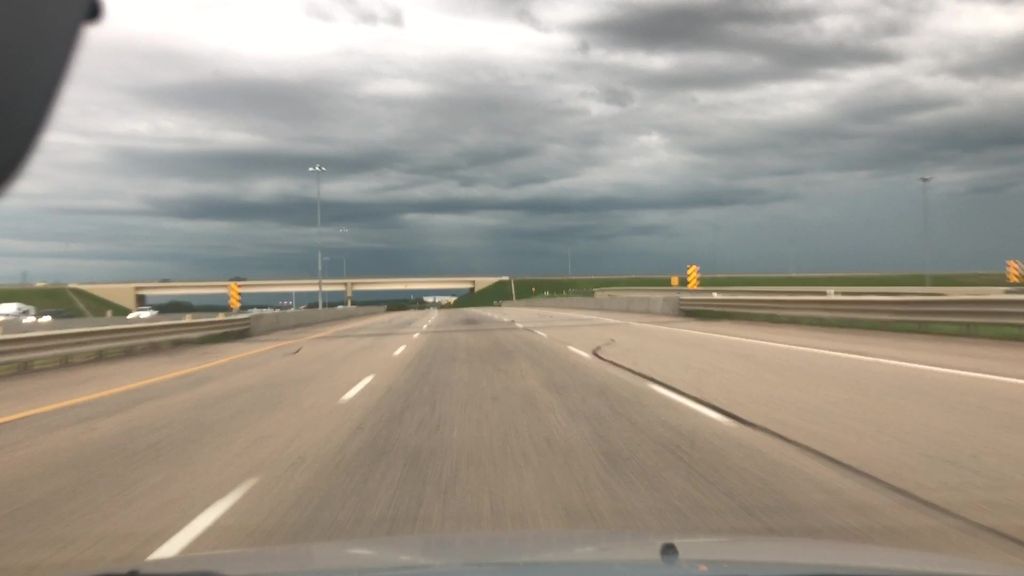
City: edmonton